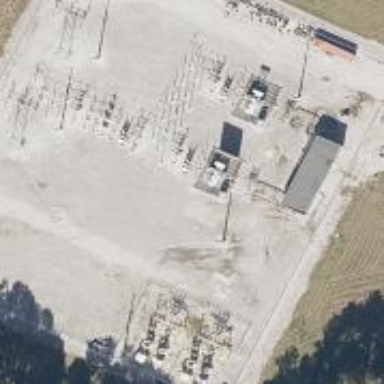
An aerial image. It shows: Industrial substation surrounded by fence.